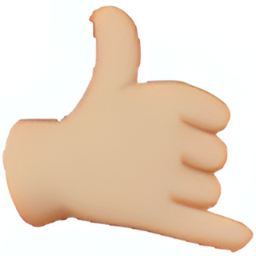
Name: call me hand
Emoji: 🤙🏼
Group: People & Body
Sub-group: hand-fingers-partial